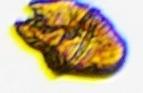
Label: Akashiwo